Field crop: maize
Growth stage: 2
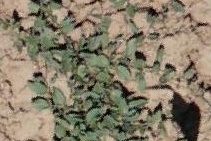
Species: convolvulus